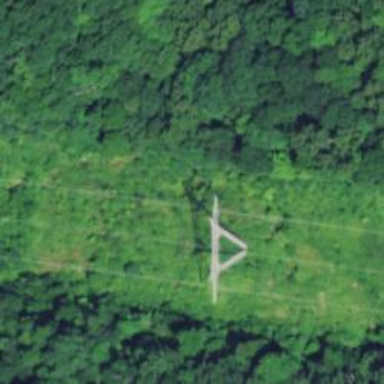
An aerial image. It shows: Lattice structure tower used for power transmission.